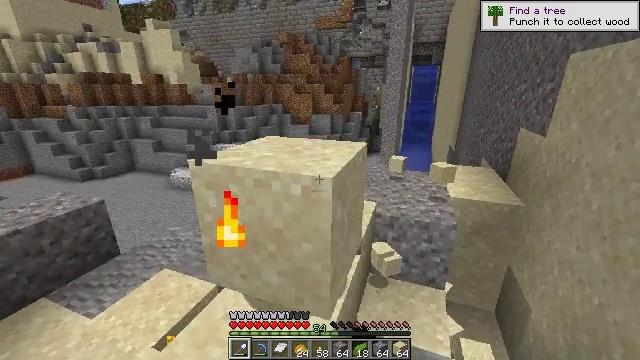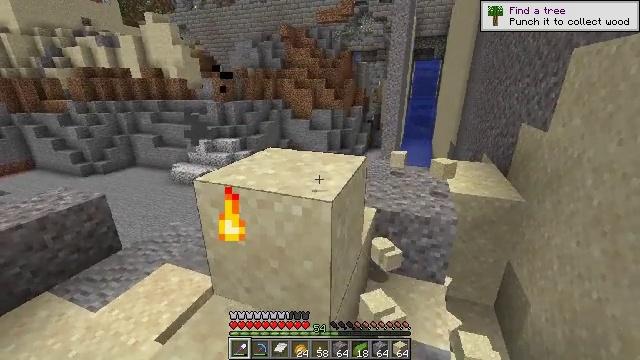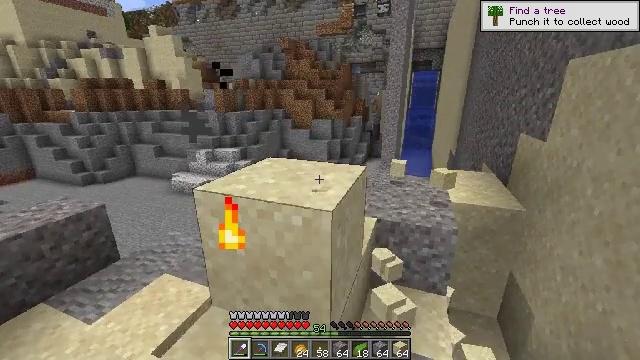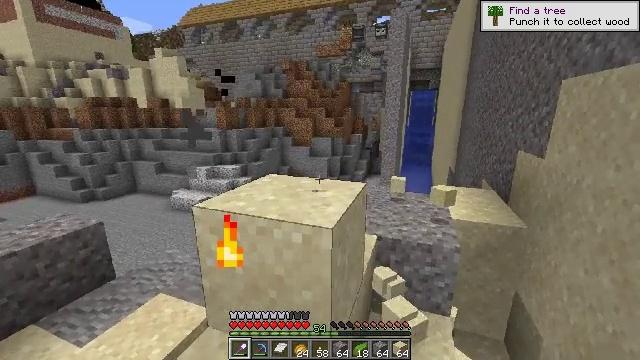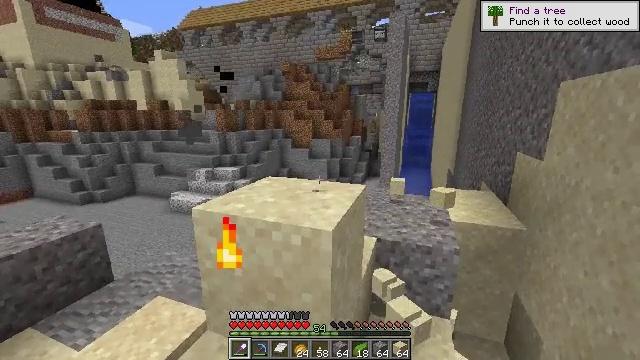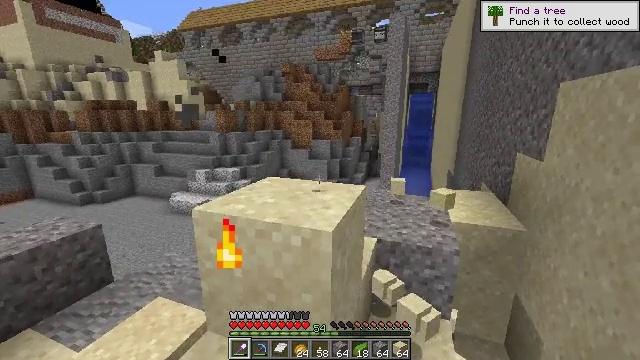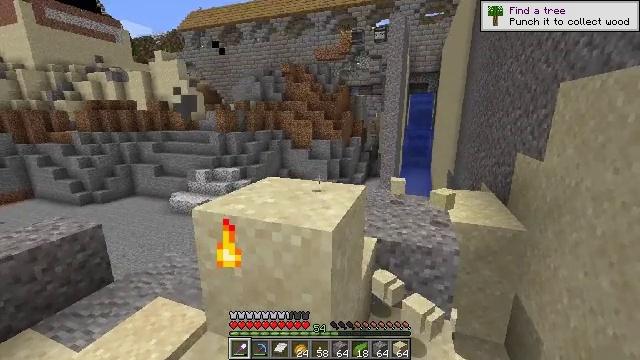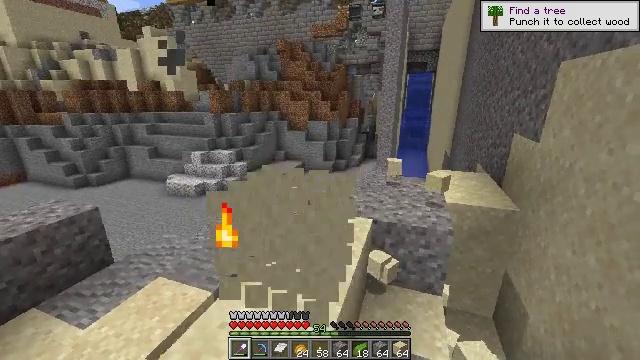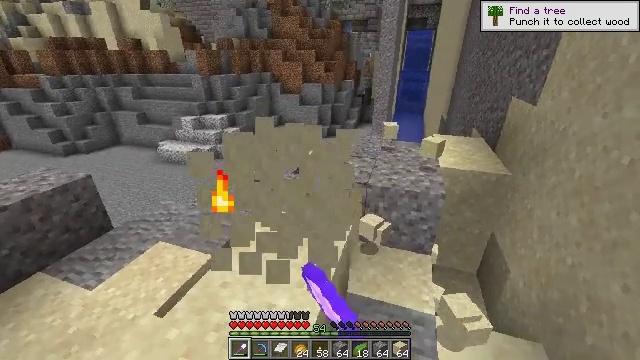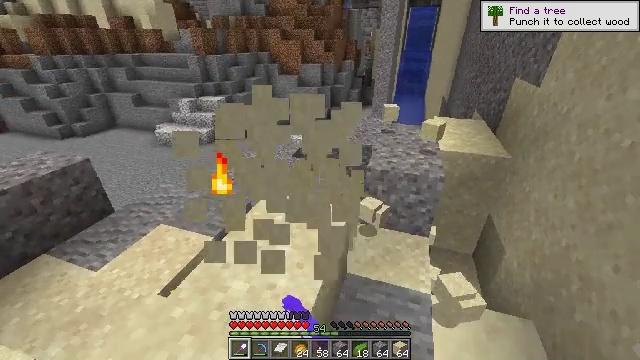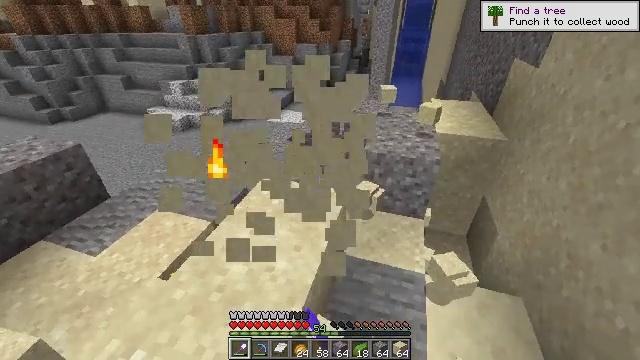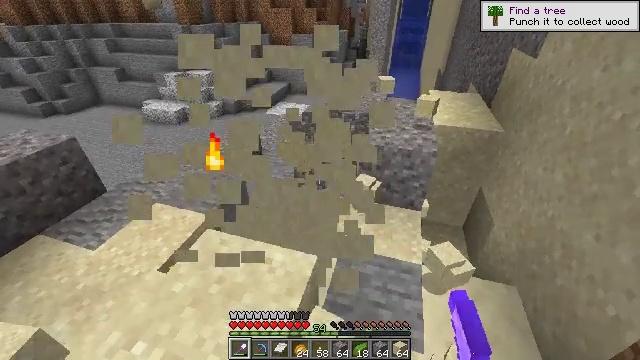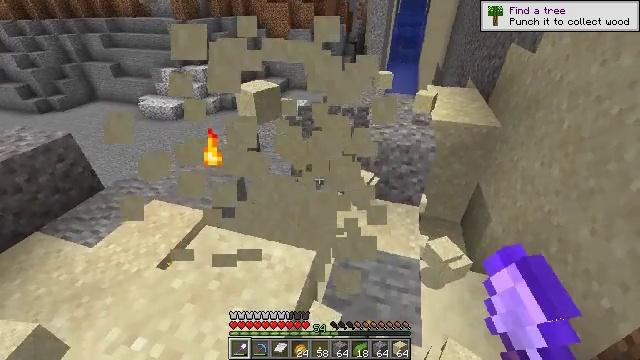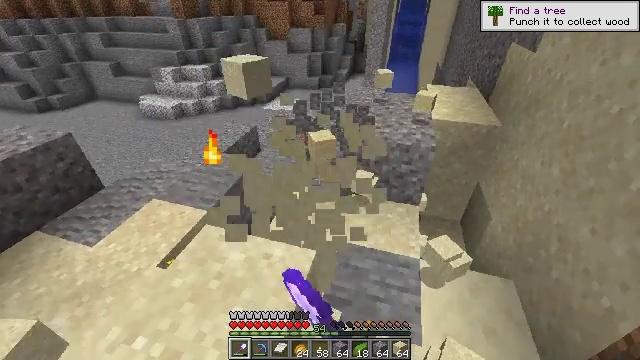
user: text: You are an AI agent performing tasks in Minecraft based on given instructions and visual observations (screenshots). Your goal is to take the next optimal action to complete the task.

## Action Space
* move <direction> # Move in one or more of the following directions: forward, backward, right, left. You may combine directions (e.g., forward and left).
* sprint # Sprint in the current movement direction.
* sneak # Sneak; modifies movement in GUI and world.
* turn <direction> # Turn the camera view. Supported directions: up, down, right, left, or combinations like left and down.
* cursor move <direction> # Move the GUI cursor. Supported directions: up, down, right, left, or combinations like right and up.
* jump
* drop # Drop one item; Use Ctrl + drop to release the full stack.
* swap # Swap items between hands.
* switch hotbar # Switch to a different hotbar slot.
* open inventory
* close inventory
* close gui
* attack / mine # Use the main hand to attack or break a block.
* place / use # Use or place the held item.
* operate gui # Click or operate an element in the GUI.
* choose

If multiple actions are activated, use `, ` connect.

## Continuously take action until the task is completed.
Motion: motion action
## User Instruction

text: Gather sand from the desert.
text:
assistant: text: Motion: turn down
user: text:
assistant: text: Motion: turn up
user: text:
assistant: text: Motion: turn up
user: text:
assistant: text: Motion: no_op
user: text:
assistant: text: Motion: no_op
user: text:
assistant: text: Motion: no_op
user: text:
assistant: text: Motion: turn down, attack / mine
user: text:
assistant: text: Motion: turn right and down, attack / mine
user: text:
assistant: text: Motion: turn down, attack / mine
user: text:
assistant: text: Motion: turn down, attack / mine
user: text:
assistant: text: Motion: turn down, attack / mine
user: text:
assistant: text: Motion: attack / mine
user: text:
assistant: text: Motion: attack / mine
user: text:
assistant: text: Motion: attack / mine